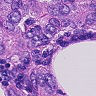
Metastatic tissue present: yes